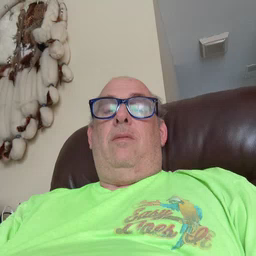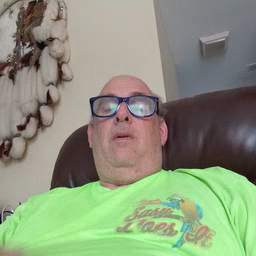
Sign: feet